Question: I have a scene and I have a shader that apply green colored square on top of the scene. I have a white sphere but I want that sphere to be invisible when it falls outside of the green square. Can I remove the sphere before the render pass and re-add before green color shader pass? If not, how can I achieve what I want?
Here're my render passes:
'''
renderPass = new THREE.RenderPass(scene, camera);
copyPass = new THREE.ShaderPass(THREE.CopyShader);
colorifyPass = new THREE.ShaderPass(THREE.ColorifyShader);
colorifyPass.uniforms[ "color" ].value = new THREE.Color(0x00ff00);
composer = new THREE.EffectComposer(renderer);
composer.addPass(renderPass);
composer.addPass(colorifyPass);
composer.addPass(copyPass);
copyPass.renderToScreen = true;
'''
Here is the screenshot of what I have now:

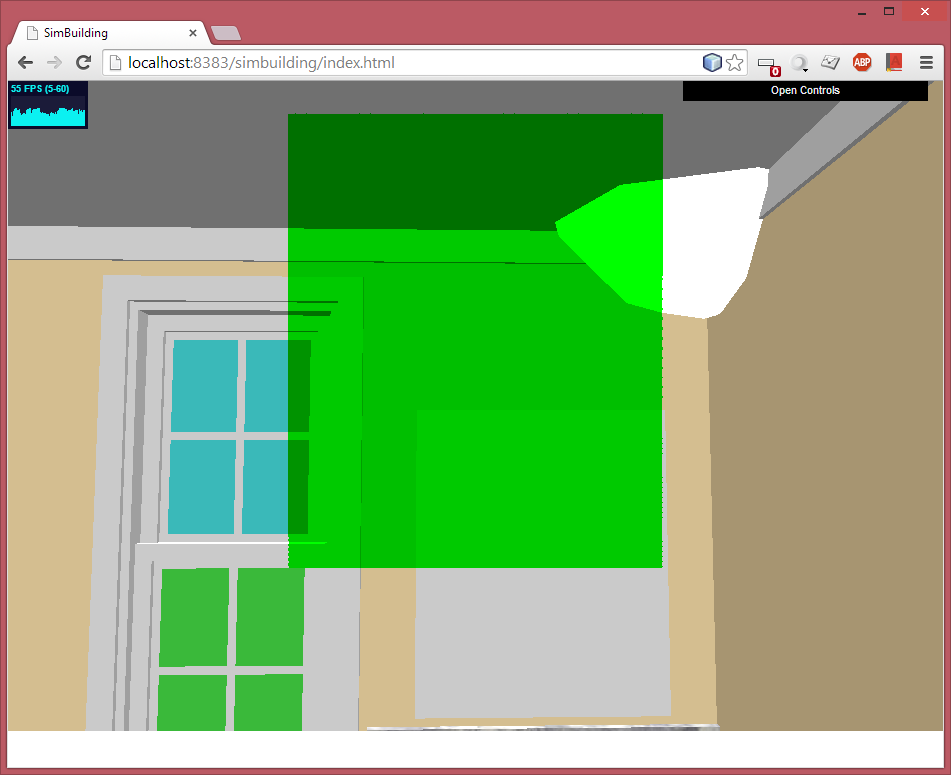
Answer: Thanks to WestLangley's example I ended up achieving what I want this way:
'''
function initShaders() {
renderPass = new THREE.RenderPass(scene, camera);
copyPass = new THREE.ShaderPass(THREE.CopyShader);
composer = new THREE.EffectComposer(renderer);
composer.addPass(renderPass);
composer.addPass(copyPass);
copyPass.renderToScreen = true;
colorifyPass = new THREE.ShaderPass(THREE.ColorifyShader);
colorifyPass.uniforms[ "color" ].value = new THREE.Color(0x00ff00);
composerIR = new THREE.EffectComposer(renderer);
composerIR.addPass(renderPass);
composerIR.addPass(colorifyPass);
composerIR.addPass(copyPass);
copyPass.renderToScreen = true;
}
'''
And added this code to render() function:
'''
renderer.setViewport(0, 0, width, height);
camera.fov = 45;
camera.aspect = window.innerWidth / window.innerHeight;
camera.updateProjectionMatrix();
hotSpotsRoot.visible = false;
renderer.clear();
composer.render(delta);
if (irMode) {
var irWidth = 450;
renderer.setViewport(width / 2 - irWidth / 2 + 10, 200, irWidth, irWidth);
camera.fov = 25;
camera.aspect = 1;
camera.updateProjectionMatrix();
hotSpotsRoot.visible = true;
composerIR.render(delta);
}
'''